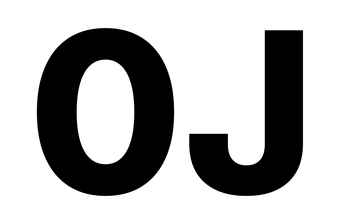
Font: Inter_ExtraBold